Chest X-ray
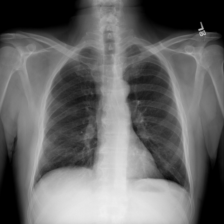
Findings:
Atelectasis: negative
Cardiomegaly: negative
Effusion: negative
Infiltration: positive
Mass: negative
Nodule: negative
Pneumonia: negative
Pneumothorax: negative
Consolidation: negative
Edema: negative
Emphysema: negative
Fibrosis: negative
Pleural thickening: negative
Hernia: negative